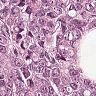
Metastatic tissue present: yes